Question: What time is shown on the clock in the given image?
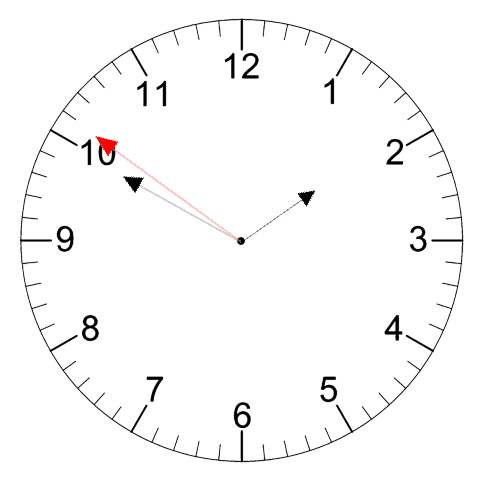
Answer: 01:49:51